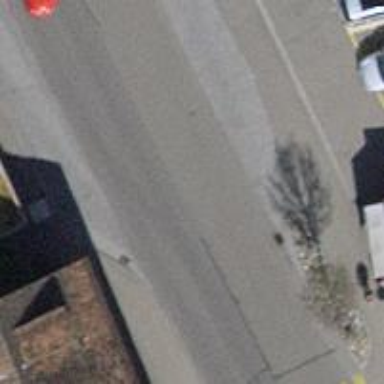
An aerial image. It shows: Bus stop equipped with public transport stop position.